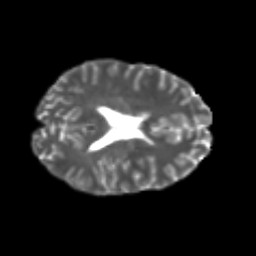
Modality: T2w
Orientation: axial
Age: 25
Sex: female
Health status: healthy
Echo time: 0.074 s